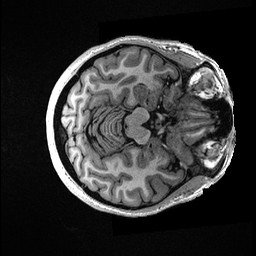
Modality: T1w
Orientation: axial
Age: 36
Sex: female
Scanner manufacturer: ge
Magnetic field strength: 3 T
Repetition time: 0.006952 s
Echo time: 0.00292 s